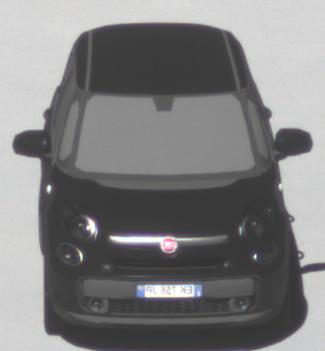
Make: Fiat
Model: 500L 1.4 16V
Detailed model: 500L (199)
Model produced from: 2012/10
Model produced until: 2017/05
Doors: 5
Color: black
Road condition: dry road
Daytime: midday
Contrast: high contrast